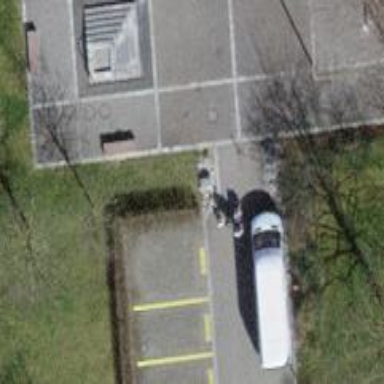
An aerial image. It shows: Bollard.